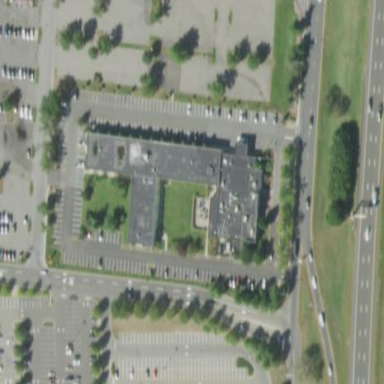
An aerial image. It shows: Hotel building.